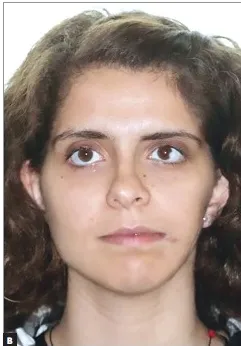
After orthognathic surgery, comissuroplasty and jugal lipofilling.
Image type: medical_photograph (oral_photograph)